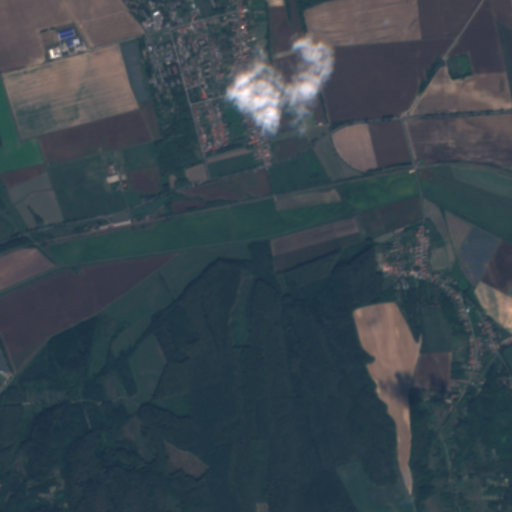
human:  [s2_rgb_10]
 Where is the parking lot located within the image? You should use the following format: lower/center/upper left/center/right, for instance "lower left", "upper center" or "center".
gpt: The parking lot is located in the upper center of the image.
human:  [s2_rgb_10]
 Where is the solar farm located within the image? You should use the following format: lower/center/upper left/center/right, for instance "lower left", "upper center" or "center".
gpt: The solar farm is located in the upper left of the image.
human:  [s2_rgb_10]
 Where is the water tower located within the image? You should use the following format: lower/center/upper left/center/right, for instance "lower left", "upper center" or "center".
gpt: The water tower is located in the upper center of the image.
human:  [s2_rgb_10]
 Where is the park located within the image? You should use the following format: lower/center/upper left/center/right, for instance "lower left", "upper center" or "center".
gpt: There is no park in the image.